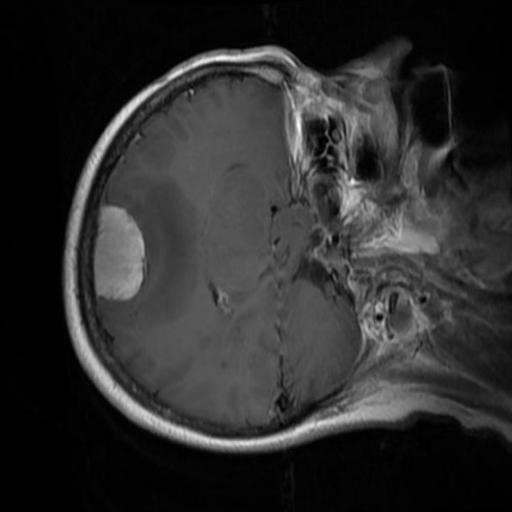
Label: brain_menin